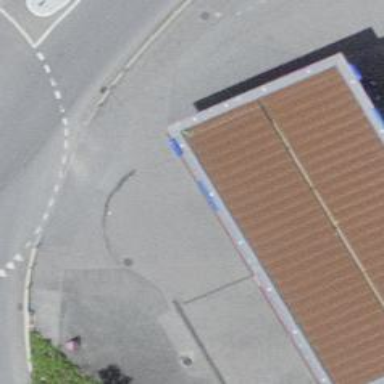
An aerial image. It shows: Fuel station.